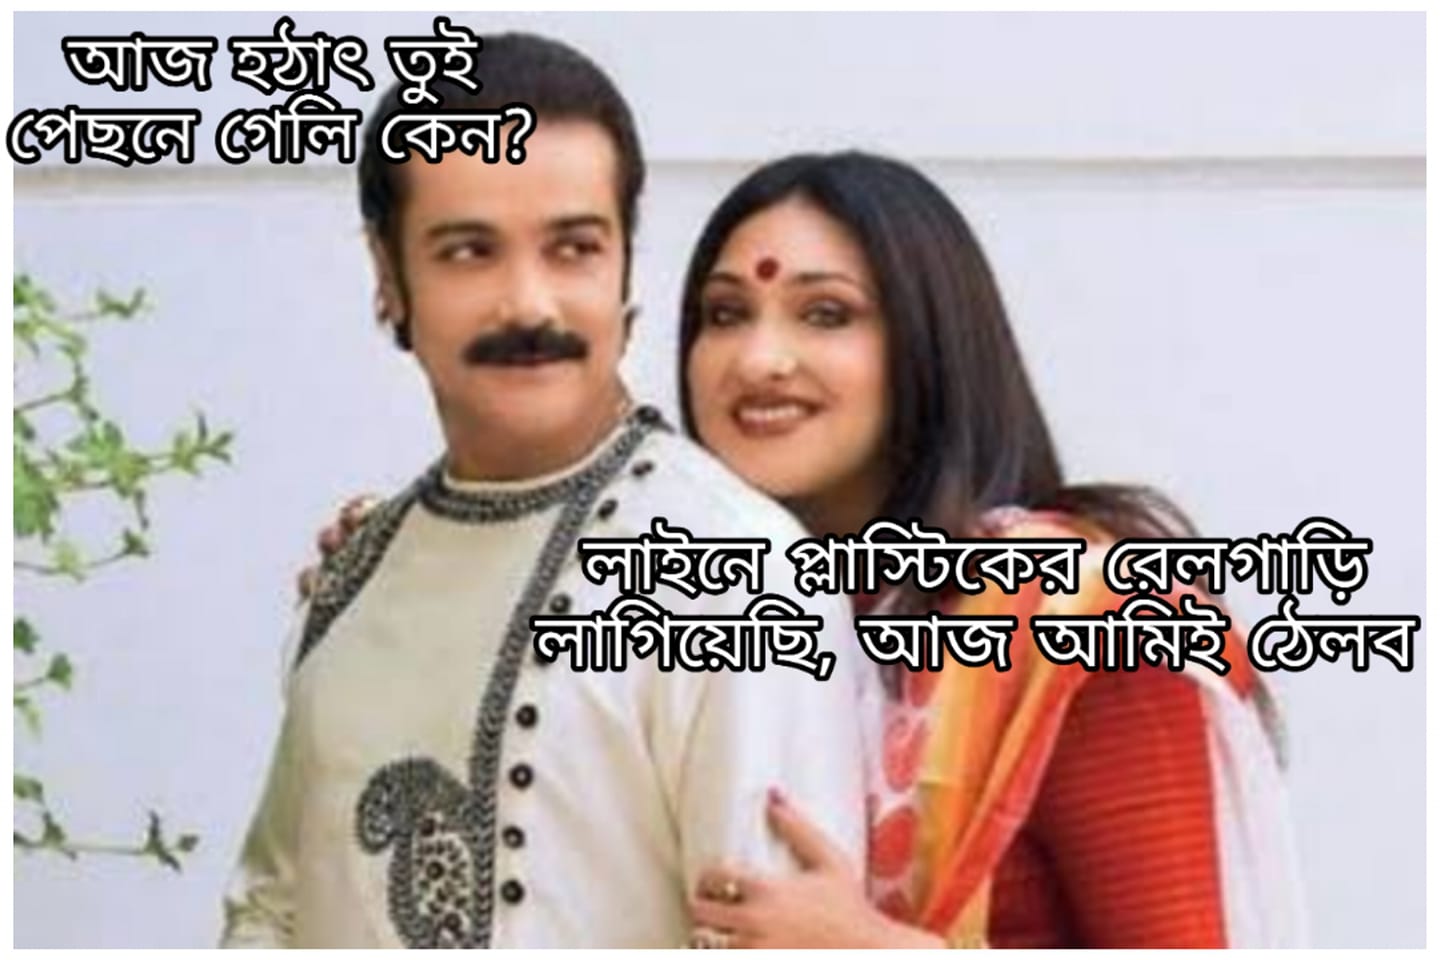
Caption: আজ হঠাত তুই পেছনে গেলি কেন ?    লাইনে প্লাস্টিকের রেলগাড়ি লাগিয়েছি , আজ আমিই ঠেলব
Label: hate